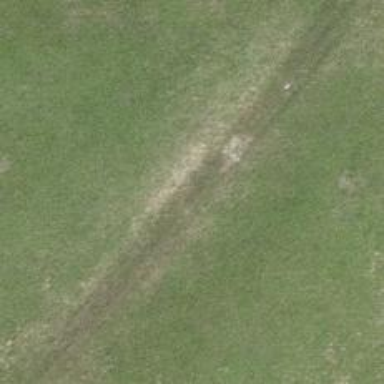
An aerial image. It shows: Path covered with grass.